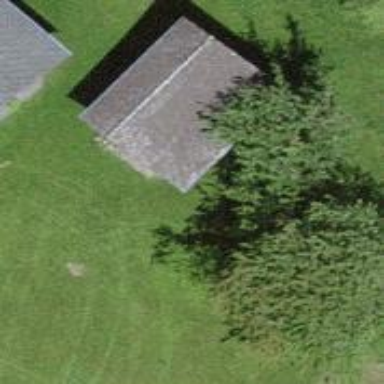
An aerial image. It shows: Rural barn.